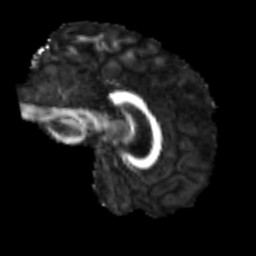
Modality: FA
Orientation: sagittal
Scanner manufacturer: siemens
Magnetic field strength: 3 T
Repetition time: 3.6 s
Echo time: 0.092 s